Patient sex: F
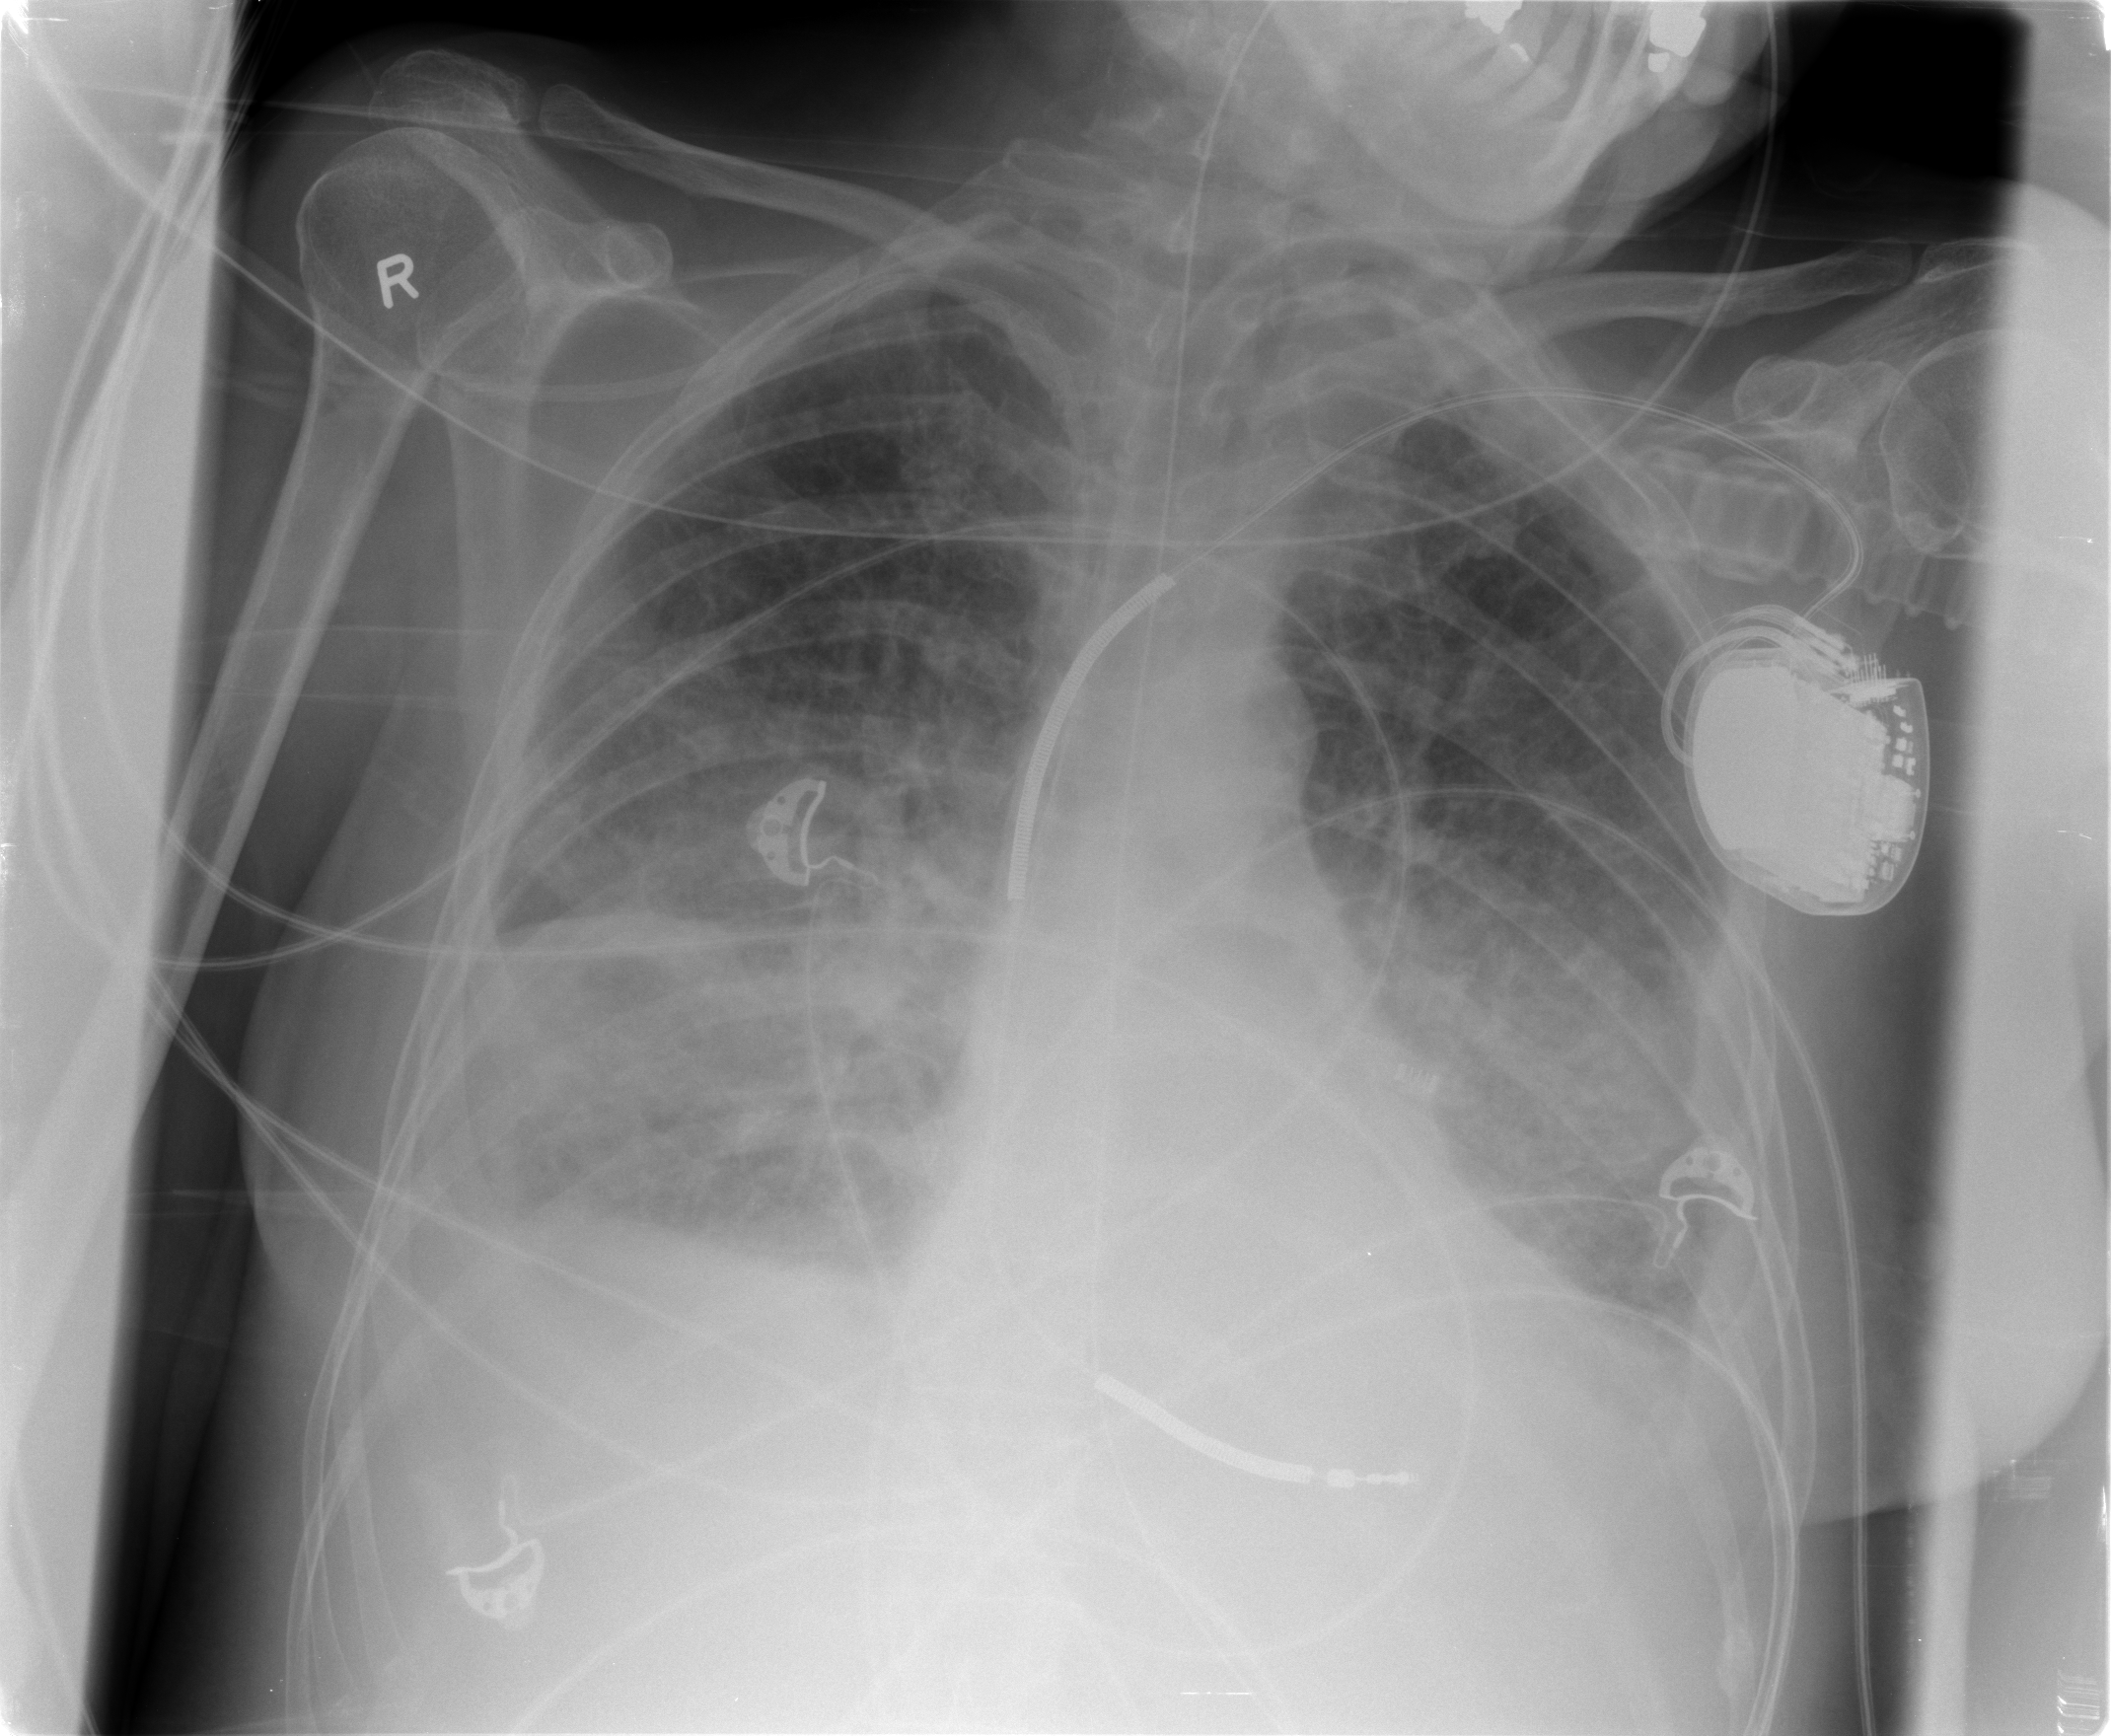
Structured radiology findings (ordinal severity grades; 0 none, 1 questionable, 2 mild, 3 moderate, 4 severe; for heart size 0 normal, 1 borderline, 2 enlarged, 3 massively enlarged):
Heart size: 0
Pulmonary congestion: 2
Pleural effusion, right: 2
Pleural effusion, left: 2
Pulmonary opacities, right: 3
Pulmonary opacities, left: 2
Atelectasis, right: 2
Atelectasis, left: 2